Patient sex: F
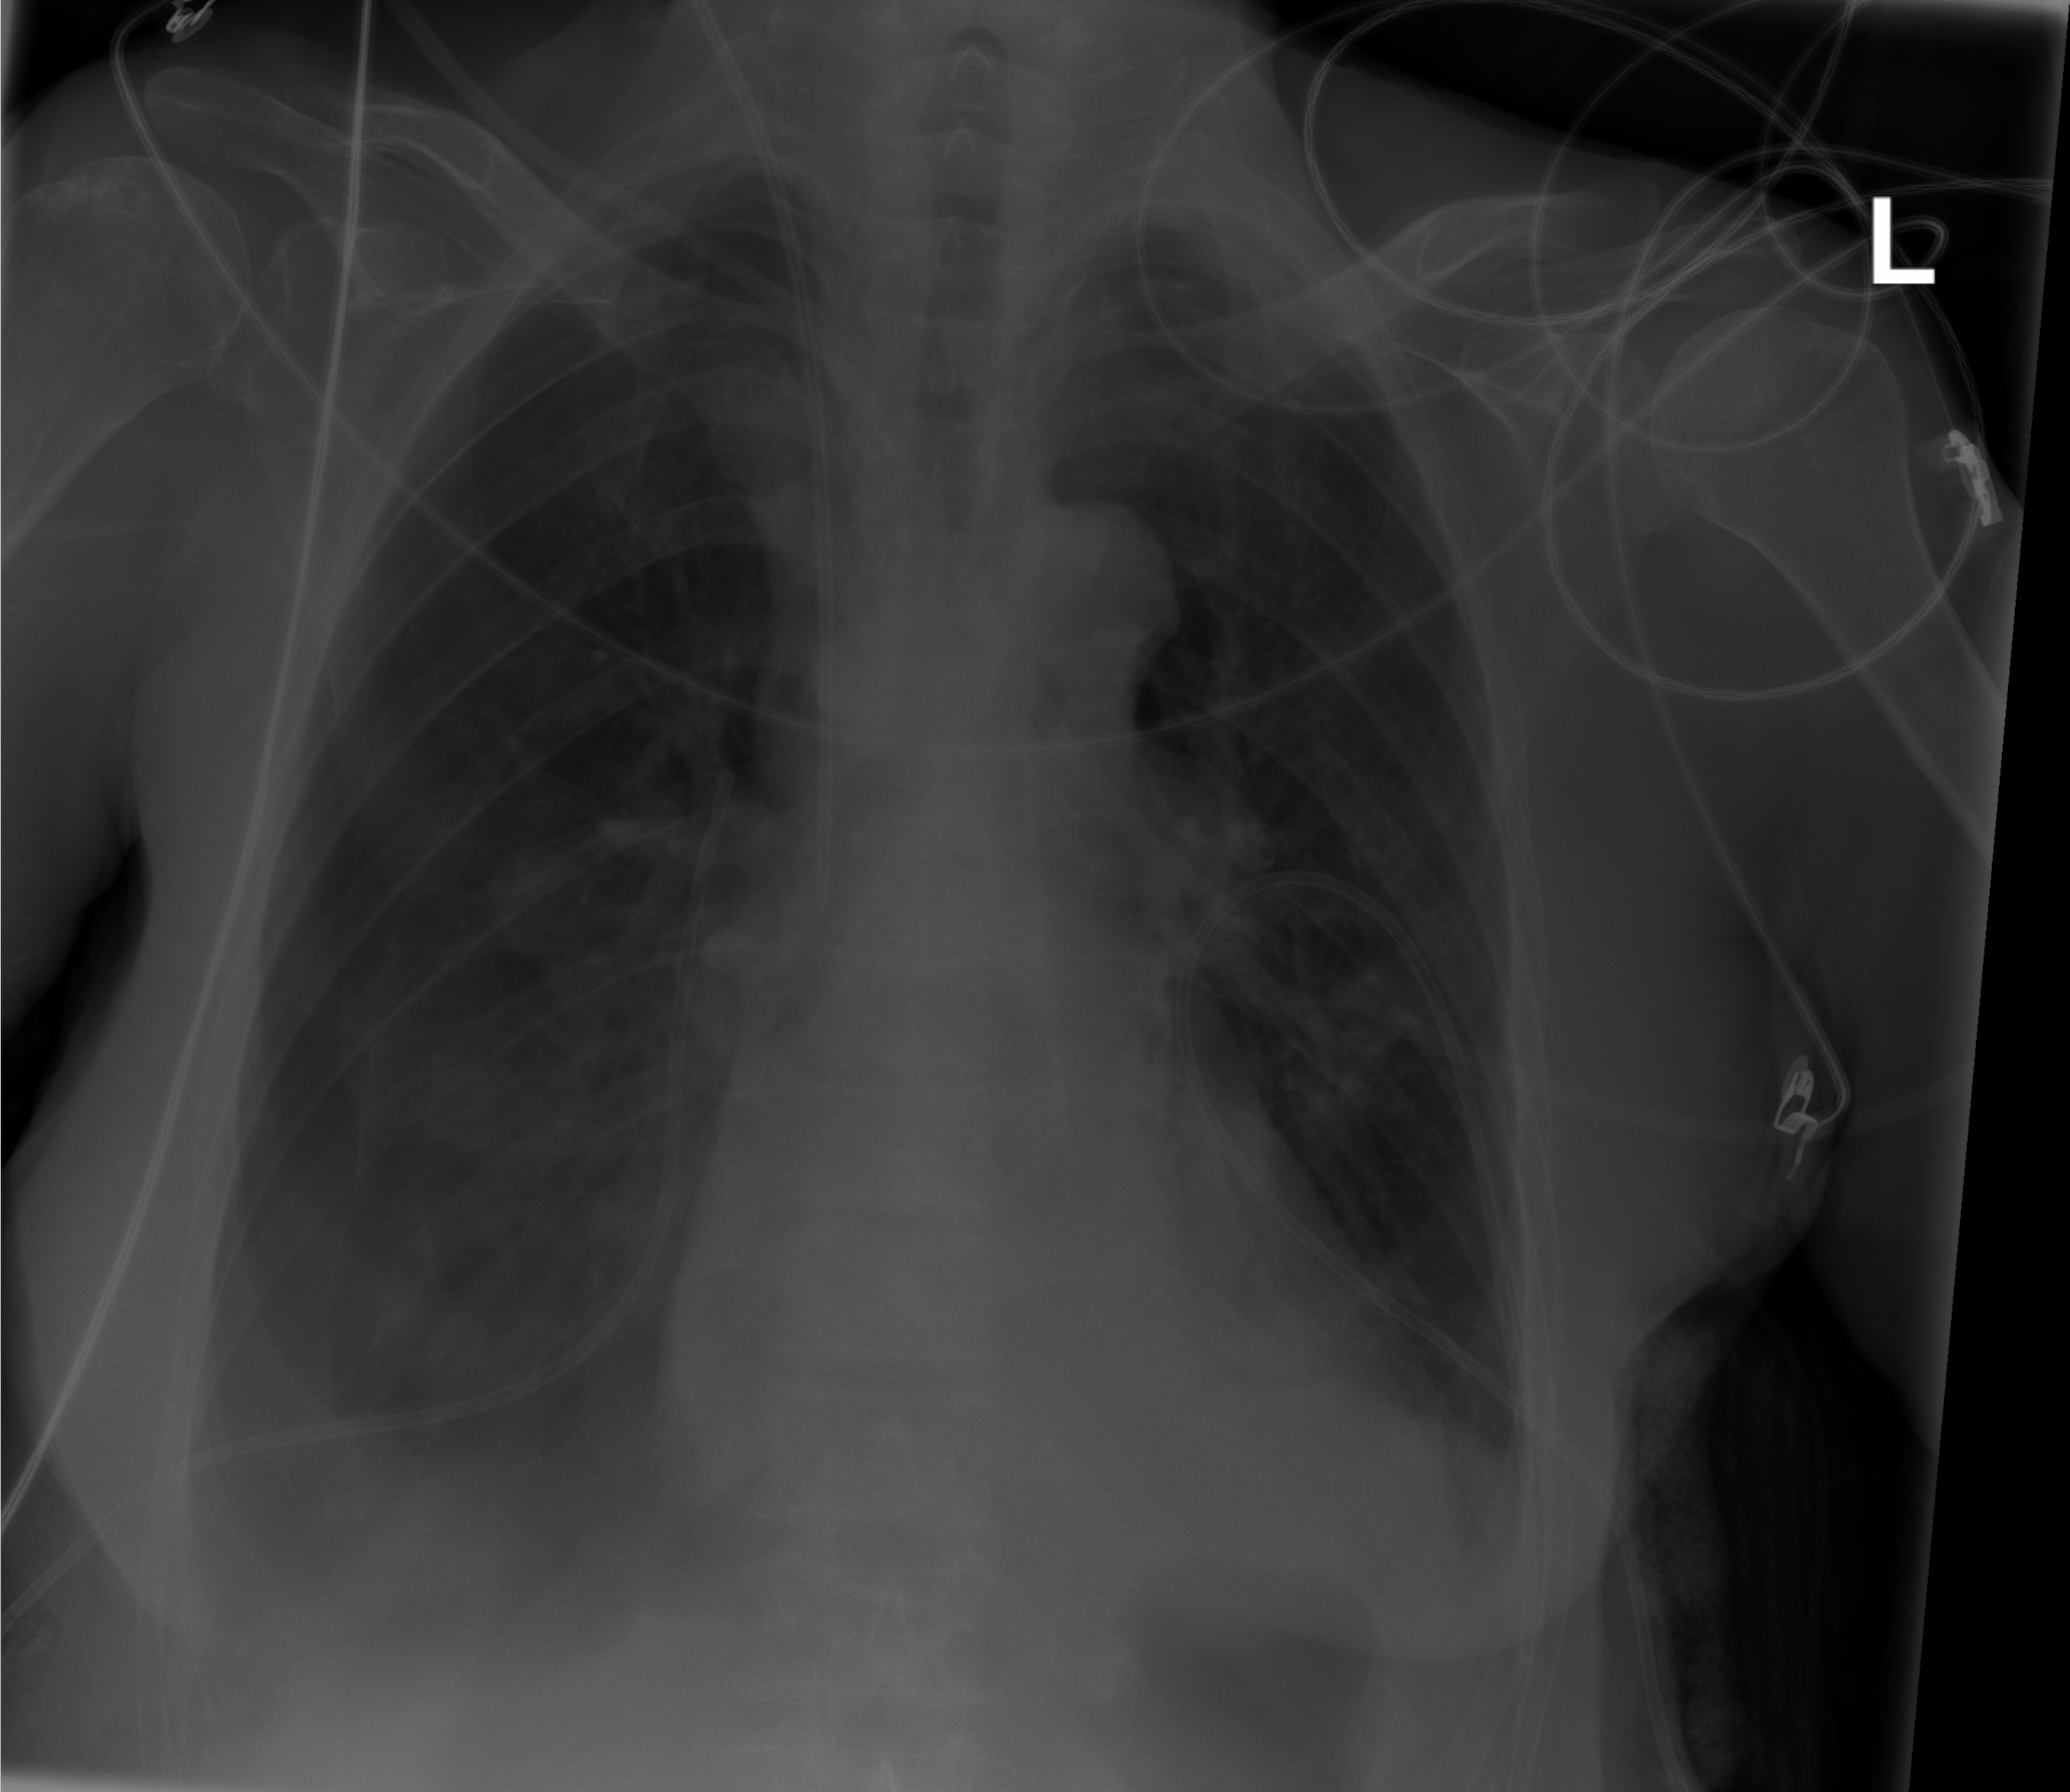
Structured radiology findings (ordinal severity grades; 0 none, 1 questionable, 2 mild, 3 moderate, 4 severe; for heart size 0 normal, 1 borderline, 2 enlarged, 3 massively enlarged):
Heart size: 1
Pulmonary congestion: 0
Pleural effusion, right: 3
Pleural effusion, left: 2
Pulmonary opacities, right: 0
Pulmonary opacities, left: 0
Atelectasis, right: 3
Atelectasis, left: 2